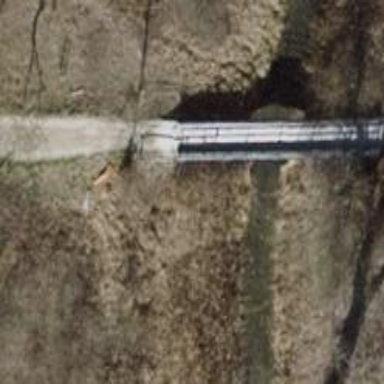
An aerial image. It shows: Track road on concrete bridge with grade 1 track type.